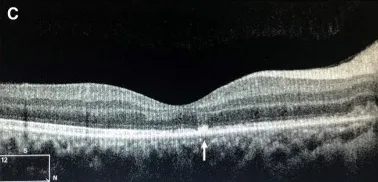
The OCT of the macula shows the gradual complete absorption of the punctate hyper-reflective signals indicated by the arrows. 1 month after discharge.
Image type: ophthalmic_imaging (oct)